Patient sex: M
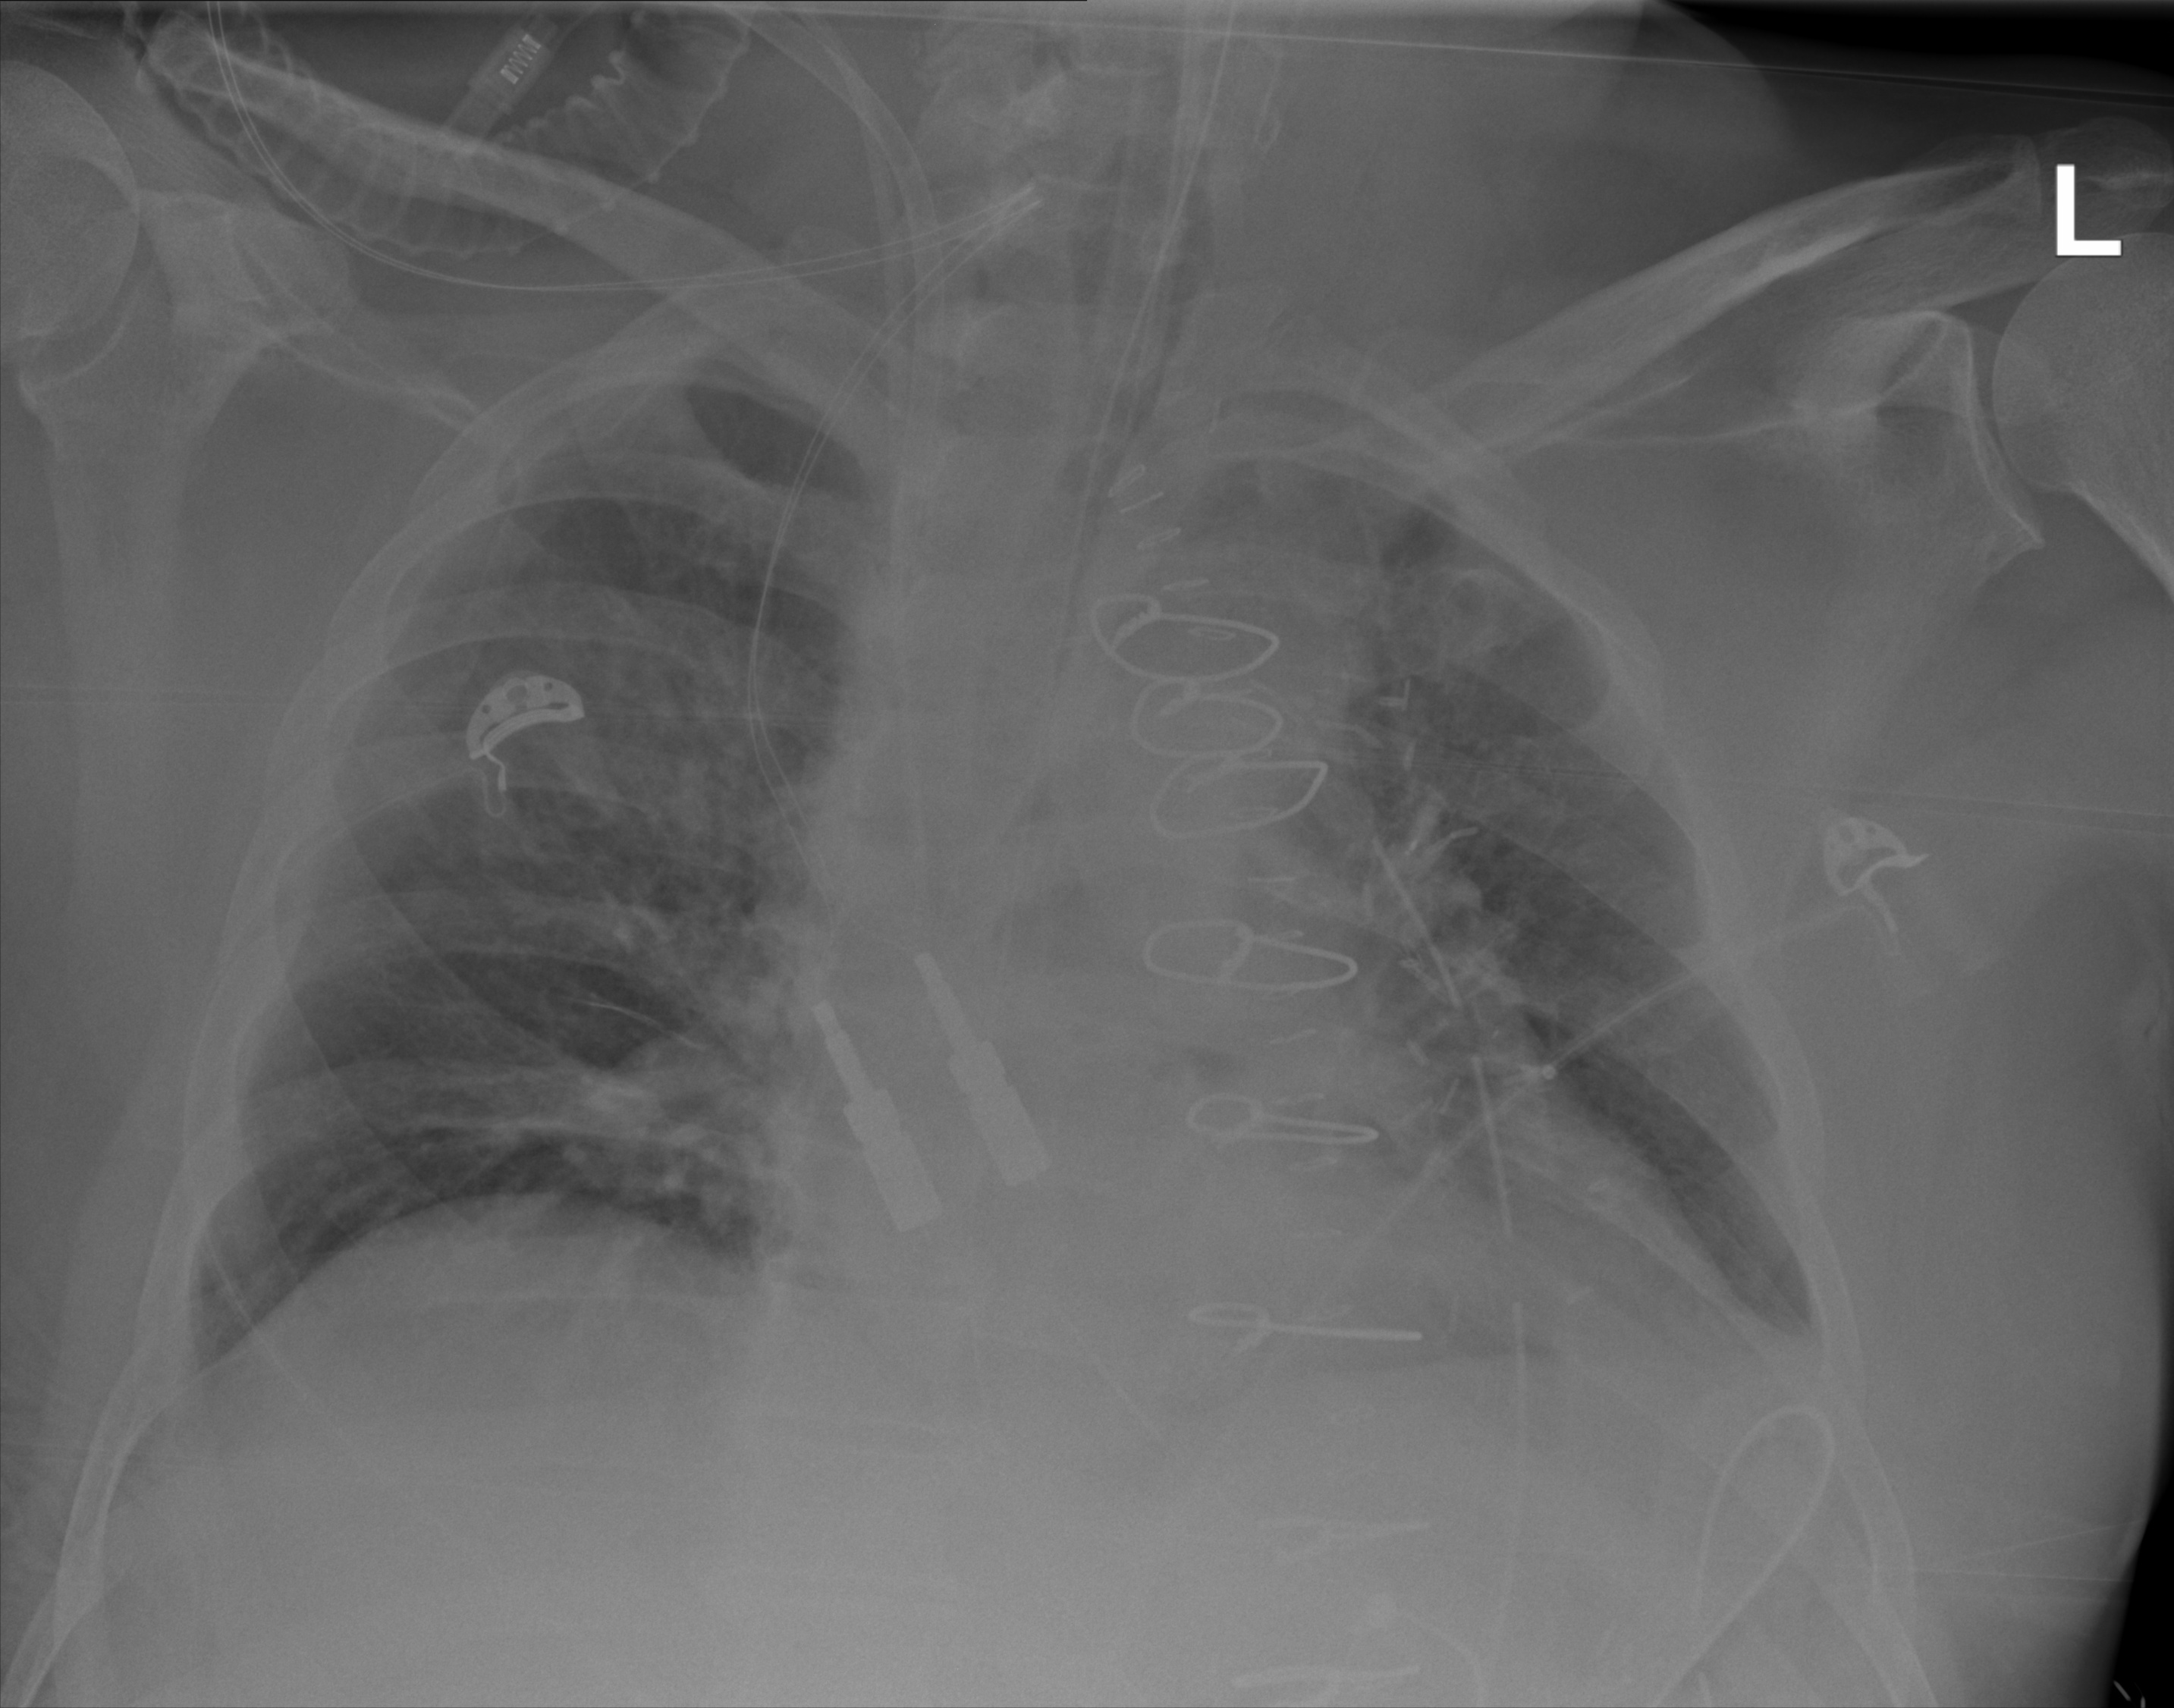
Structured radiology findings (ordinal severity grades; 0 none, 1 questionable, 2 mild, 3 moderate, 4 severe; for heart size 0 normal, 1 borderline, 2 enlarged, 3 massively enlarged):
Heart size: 0
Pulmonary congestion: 2
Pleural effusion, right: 0
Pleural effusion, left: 2
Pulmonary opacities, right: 2
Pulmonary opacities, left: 2
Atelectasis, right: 0
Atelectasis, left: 2